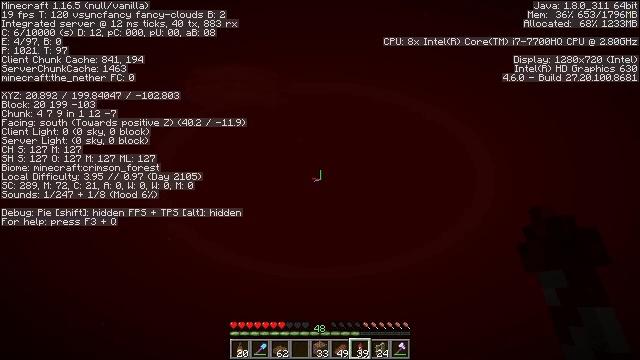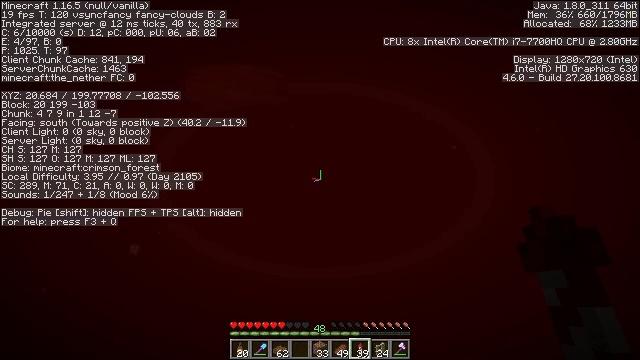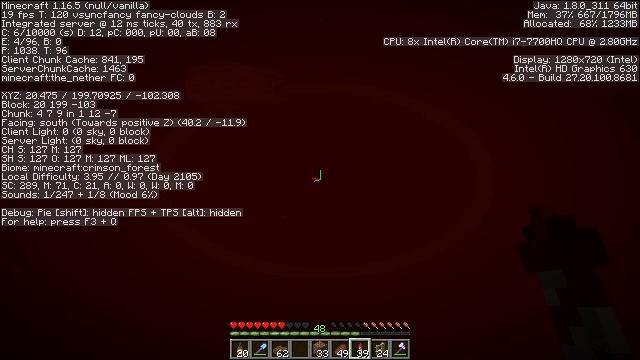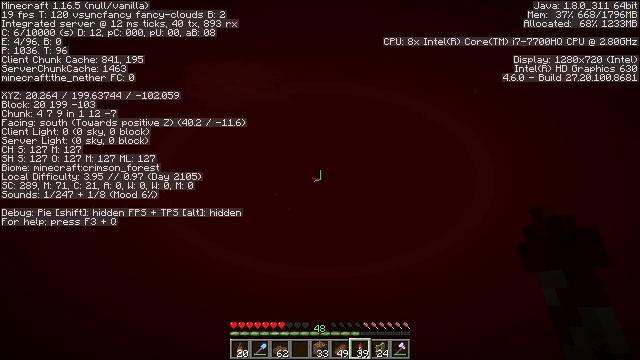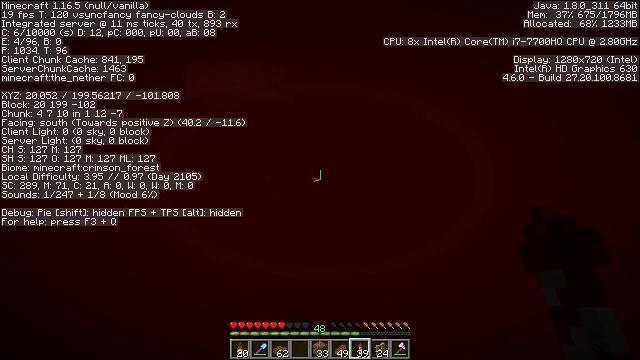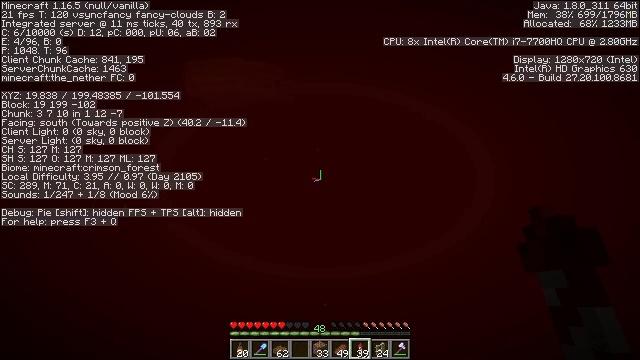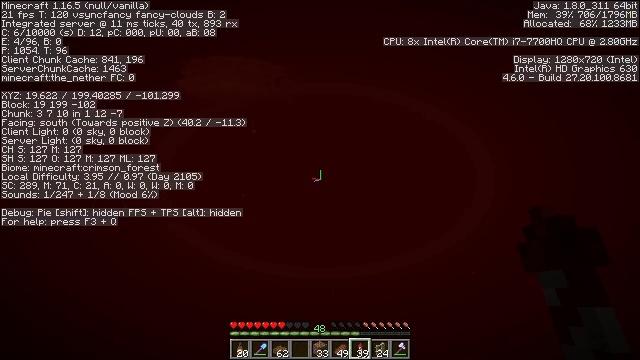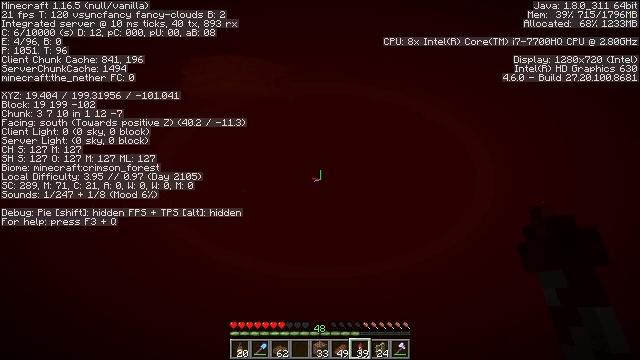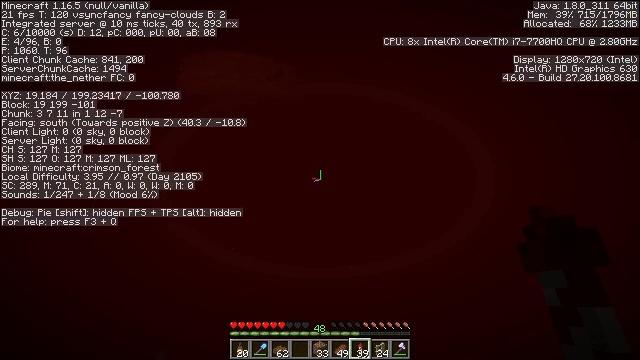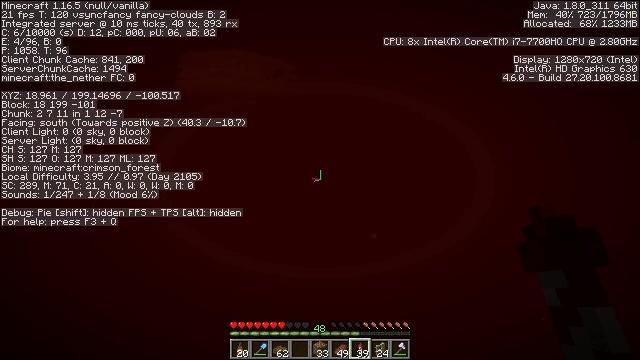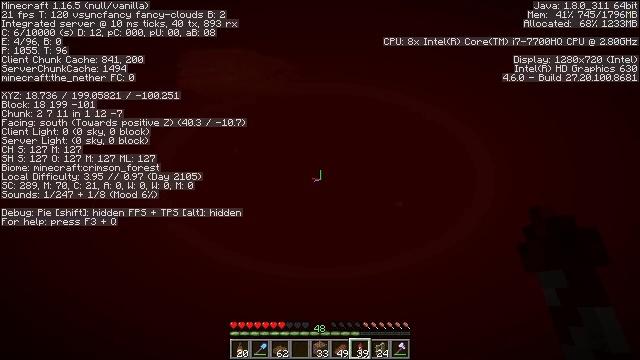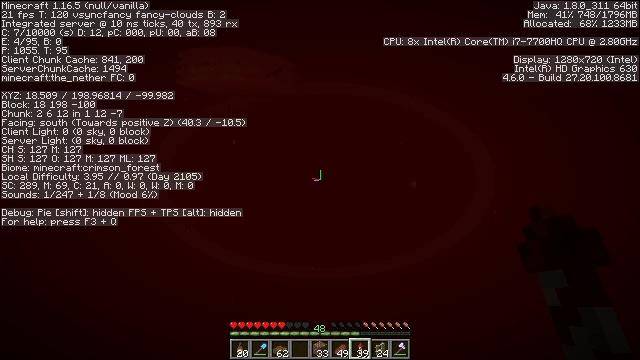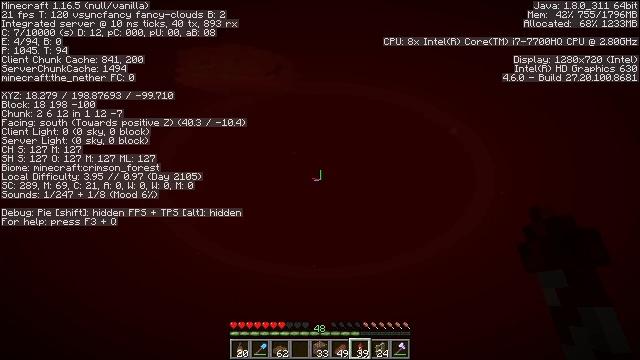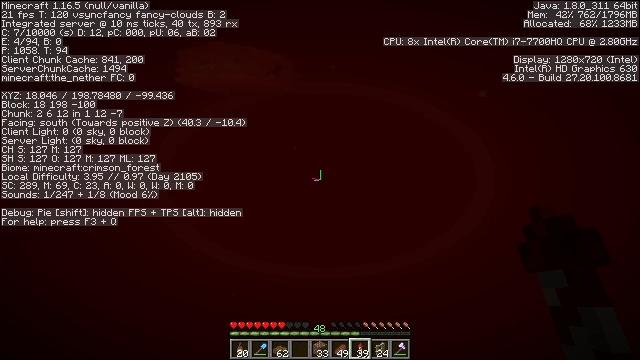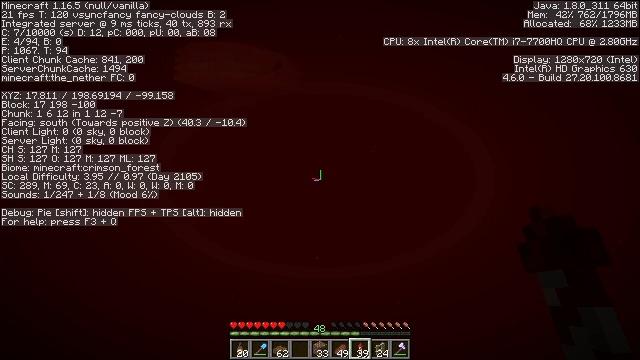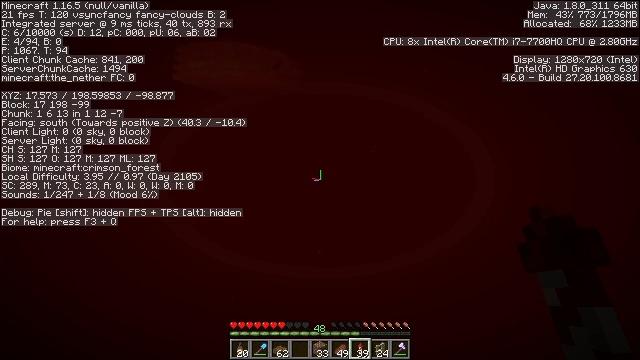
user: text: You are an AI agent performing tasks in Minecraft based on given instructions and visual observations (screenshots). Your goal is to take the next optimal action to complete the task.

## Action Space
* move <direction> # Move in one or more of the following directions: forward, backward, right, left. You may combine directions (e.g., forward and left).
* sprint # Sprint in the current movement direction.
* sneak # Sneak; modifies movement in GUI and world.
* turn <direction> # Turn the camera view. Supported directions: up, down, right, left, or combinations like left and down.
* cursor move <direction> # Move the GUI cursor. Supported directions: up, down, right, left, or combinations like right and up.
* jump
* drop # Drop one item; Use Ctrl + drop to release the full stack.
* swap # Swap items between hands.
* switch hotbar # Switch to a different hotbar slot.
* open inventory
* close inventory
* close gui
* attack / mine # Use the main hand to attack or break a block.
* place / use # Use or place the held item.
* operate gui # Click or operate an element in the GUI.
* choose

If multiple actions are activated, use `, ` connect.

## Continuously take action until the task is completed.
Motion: motion action
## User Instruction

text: Reclaim the spruce slab for later use.
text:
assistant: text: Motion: no_op
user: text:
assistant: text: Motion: no_op
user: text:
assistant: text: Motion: no_op
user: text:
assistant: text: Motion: no_op
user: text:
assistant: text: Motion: no_op
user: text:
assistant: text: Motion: no_op
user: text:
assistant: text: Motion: no_op
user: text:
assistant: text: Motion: no_op
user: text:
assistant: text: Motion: no_op
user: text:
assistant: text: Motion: no_op
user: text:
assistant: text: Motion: no_op
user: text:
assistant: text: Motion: no_op
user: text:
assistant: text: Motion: no_op
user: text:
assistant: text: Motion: no_op
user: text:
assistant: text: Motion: no_op
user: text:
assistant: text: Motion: no_op
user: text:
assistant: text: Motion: no_op
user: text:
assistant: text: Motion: no_op
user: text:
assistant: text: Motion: no_op
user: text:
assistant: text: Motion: no_op
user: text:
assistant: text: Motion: no_op
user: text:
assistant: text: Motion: no_op
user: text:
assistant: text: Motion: no_op
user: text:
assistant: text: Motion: no_op
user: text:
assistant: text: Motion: no_op
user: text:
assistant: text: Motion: no_op
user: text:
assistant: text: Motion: no_op
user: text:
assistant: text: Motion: no_op
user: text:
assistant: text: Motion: no_op
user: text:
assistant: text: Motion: no_op